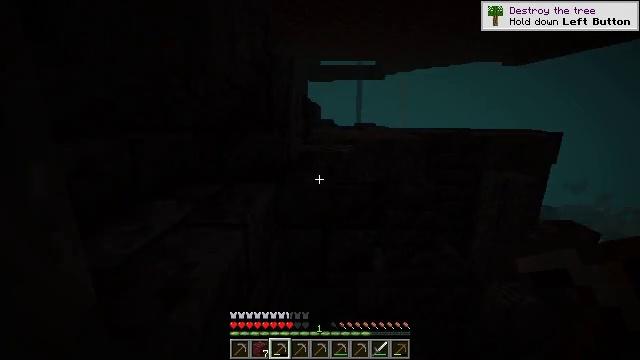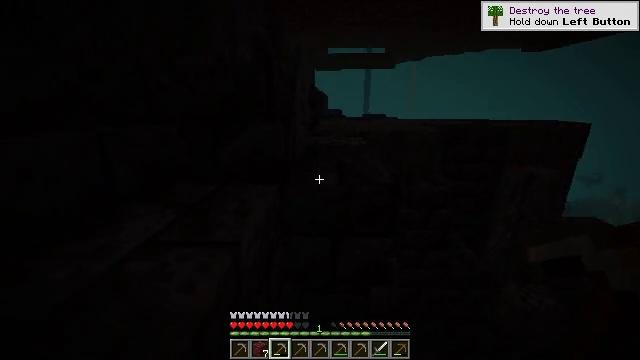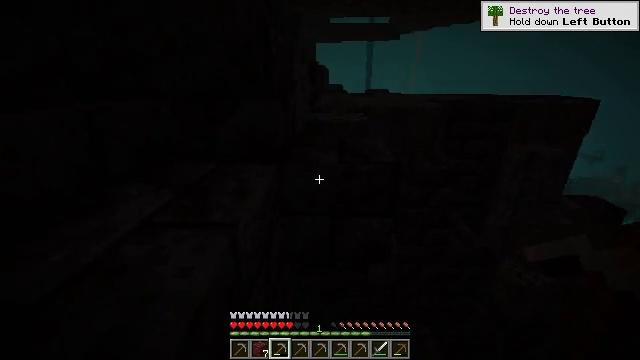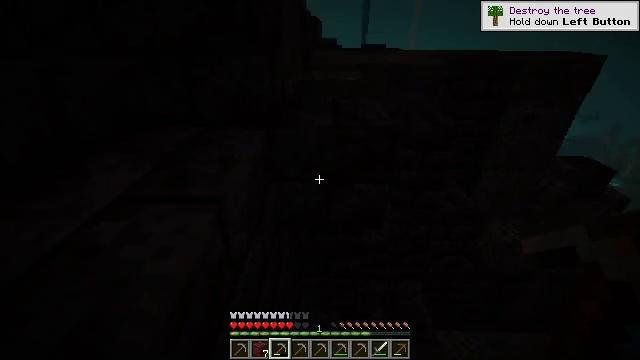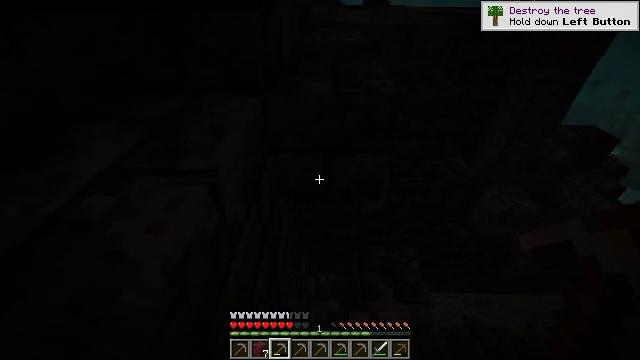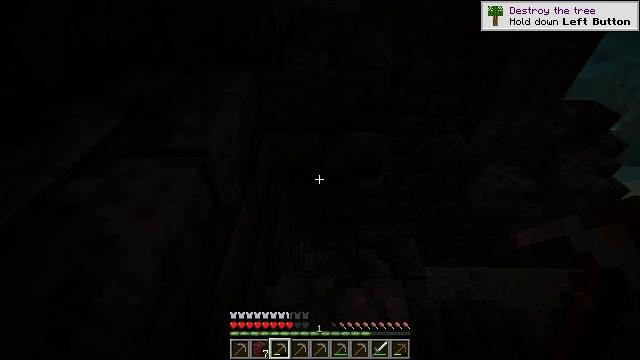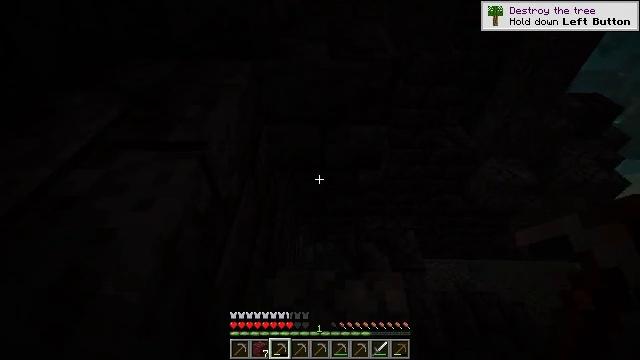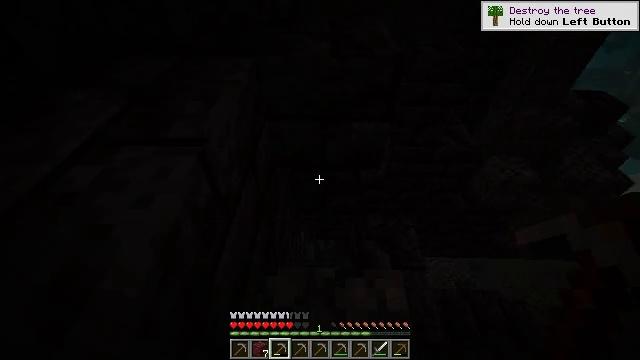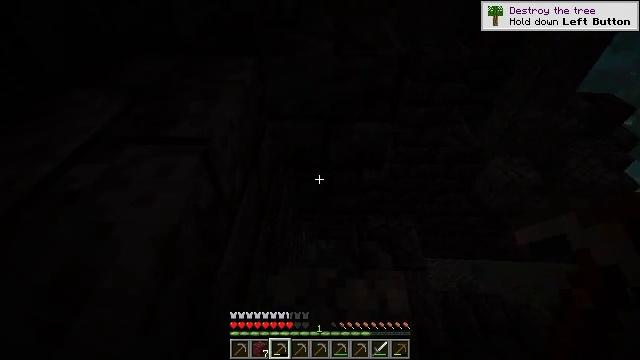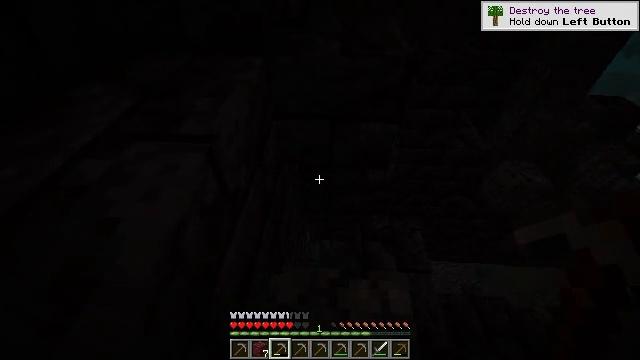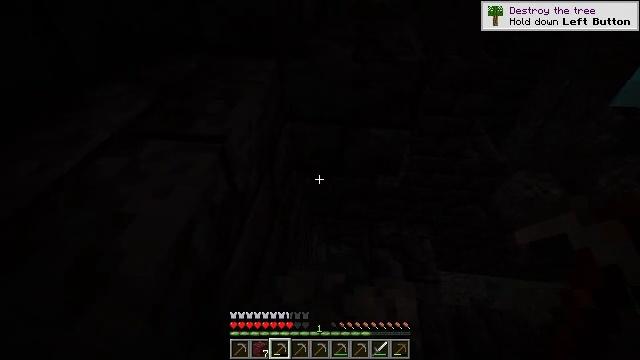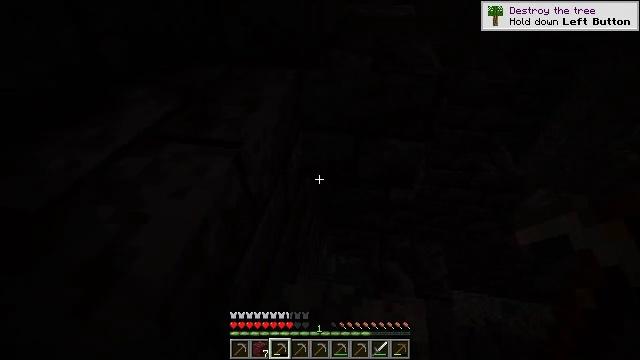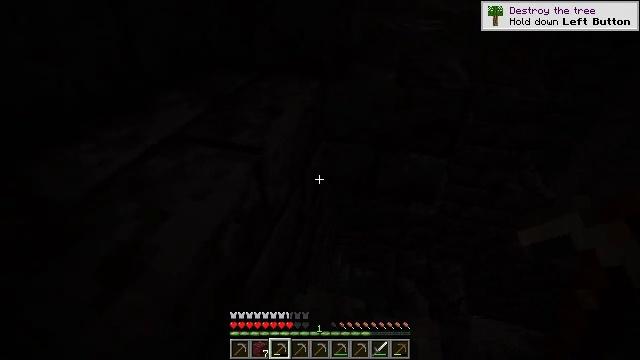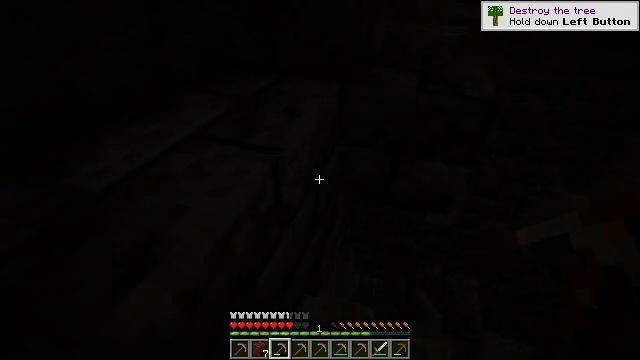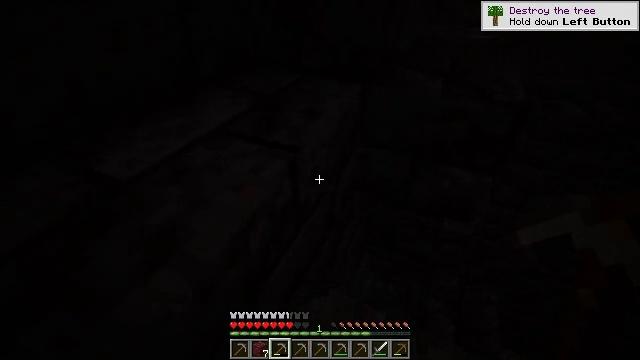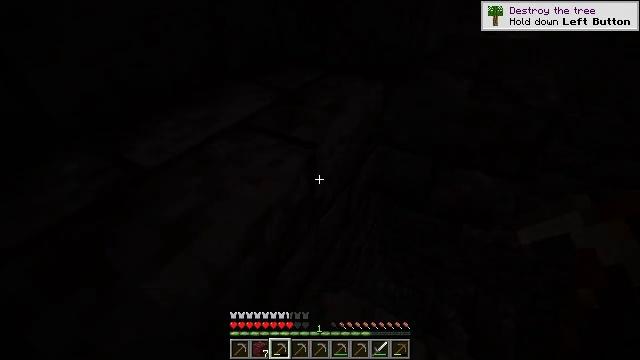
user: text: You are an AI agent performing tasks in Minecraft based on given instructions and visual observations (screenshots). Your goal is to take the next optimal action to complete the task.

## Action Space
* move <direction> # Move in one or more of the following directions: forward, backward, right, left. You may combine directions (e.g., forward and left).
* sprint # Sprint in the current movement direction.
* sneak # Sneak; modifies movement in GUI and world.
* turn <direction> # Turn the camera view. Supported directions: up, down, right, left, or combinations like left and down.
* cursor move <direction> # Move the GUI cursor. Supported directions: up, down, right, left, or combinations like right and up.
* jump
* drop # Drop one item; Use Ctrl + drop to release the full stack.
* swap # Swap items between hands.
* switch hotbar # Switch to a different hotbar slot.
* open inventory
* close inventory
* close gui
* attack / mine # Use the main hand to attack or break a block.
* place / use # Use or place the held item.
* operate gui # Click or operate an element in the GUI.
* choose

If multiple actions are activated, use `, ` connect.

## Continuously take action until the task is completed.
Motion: motion action
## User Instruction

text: Gather cracked polished blackstone bricks for building.
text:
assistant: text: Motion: move forward, turn left and down
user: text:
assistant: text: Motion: turn down
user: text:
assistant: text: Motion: turn right and down
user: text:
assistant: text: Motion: turn down
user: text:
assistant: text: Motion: turn down
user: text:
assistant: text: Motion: turn down
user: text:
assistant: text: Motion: no_op
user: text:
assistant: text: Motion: no_op
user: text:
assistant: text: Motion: turn left
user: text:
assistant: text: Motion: turn left
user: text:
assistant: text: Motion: turn left and up
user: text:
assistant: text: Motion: turn left and up
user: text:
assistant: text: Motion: turn left
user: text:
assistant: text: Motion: turn left
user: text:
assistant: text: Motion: turn left
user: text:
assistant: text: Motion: move forward, turn left
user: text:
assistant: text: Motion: move forward, turn left
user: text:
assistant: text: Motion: move forward, turn left
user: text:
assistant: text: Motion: turn left
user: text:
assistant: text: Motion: turn left
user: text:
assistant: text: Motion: turn left and up
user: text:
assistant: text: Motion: turn left and up
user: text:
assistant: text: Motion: move forward, turn left and up
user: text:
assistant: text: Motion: move forward, turn left and up, jump
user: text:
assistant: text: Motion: move forward, turn left and up, jump
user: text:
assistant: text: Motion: move forward, turn left and up, jump
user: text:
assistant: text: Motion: move forward, jump
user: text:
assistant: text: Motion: move forward
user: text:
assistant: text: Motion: move forward, turn right and up
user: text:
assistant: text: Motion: move forward, turn right and up